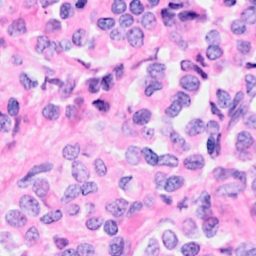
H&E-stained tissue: Breast